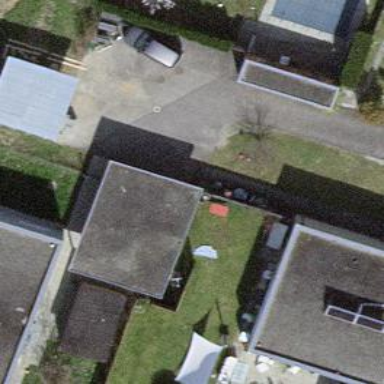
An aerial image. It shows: View of roof of building.